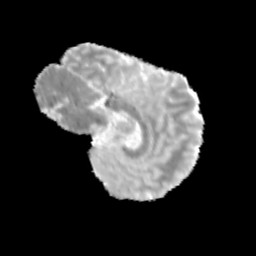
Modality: MD
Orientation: sagittal
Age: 12
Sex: male
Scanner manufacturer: siemens
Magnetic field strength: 3 T
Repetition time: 3.8 s
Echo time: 0.07 s